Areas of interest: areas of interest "Factory"
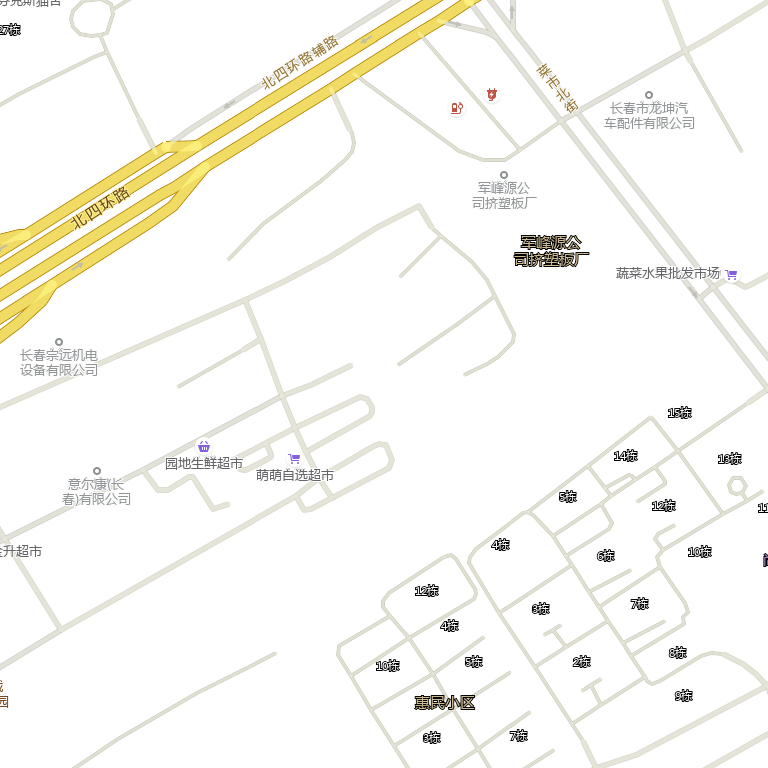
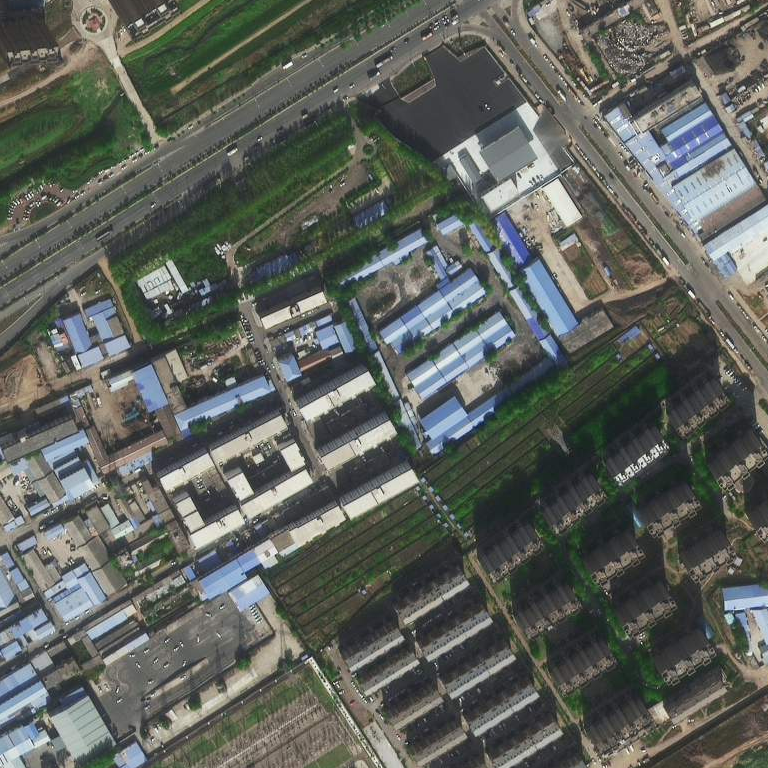